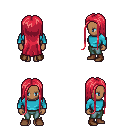
a pixel art fantasy rpg character, female body template, human, dark skin, teal long-sleeve shirt, teal pants, ruby red extra-long hairstyle, brown shoes, four views (front, back, left, right), 2x2 character sprite sheet, small pixel art, hard edges, no anti-aliasing